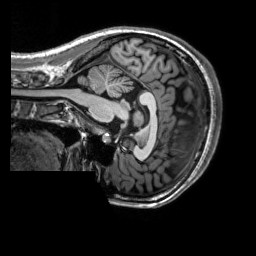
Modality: T1w
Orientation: sagittal
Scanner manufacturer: siemens
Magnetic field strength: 3 T
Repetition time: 2.3 s
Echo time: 0.00302 s